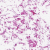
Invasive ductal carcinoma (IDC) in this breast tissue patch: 0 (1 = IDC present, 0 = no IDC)